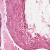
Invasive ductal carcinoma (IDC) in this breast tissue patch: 0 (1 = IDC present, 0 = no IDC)